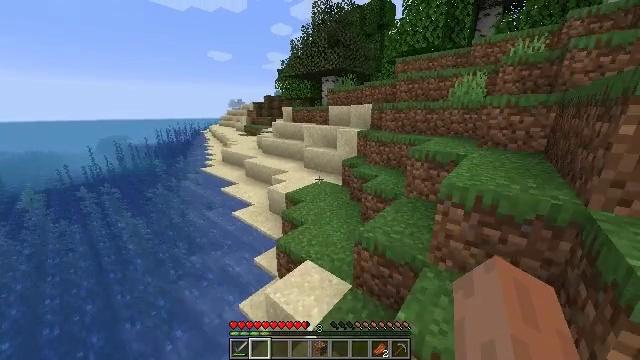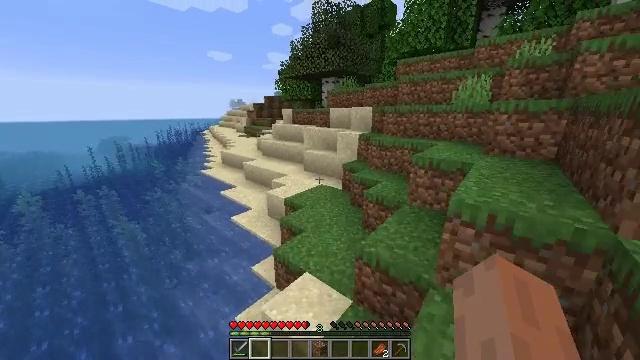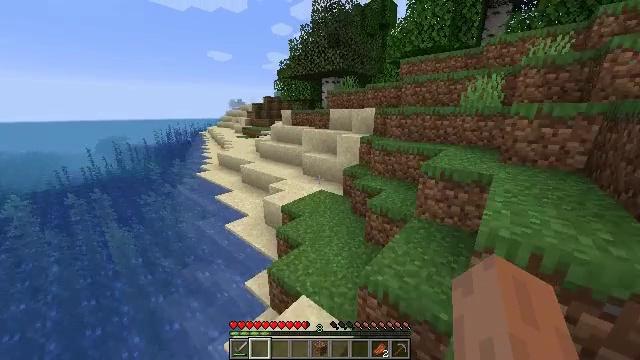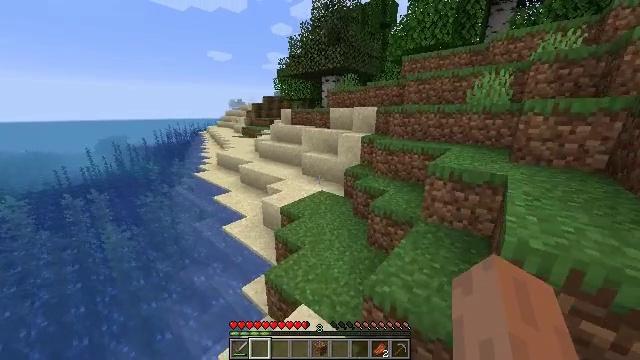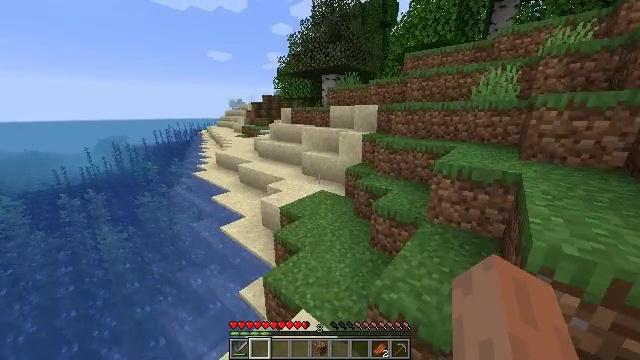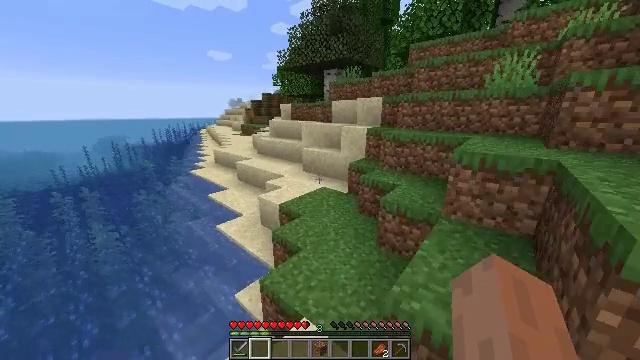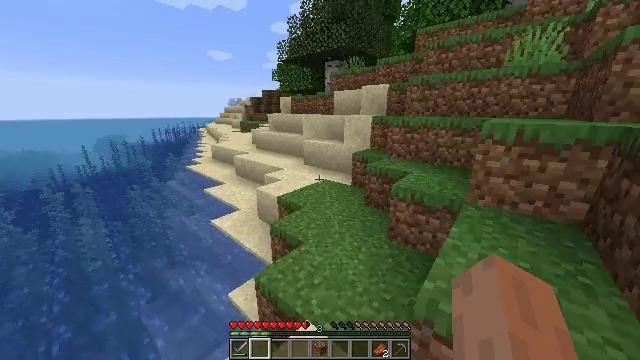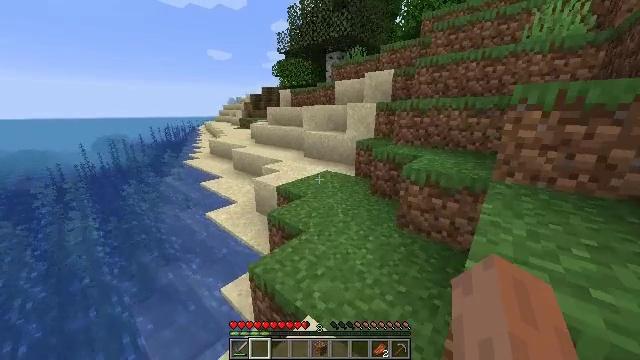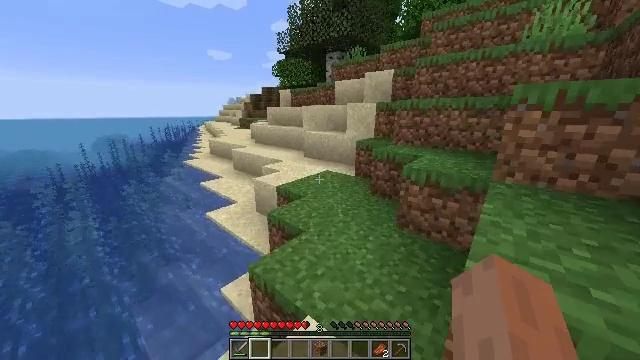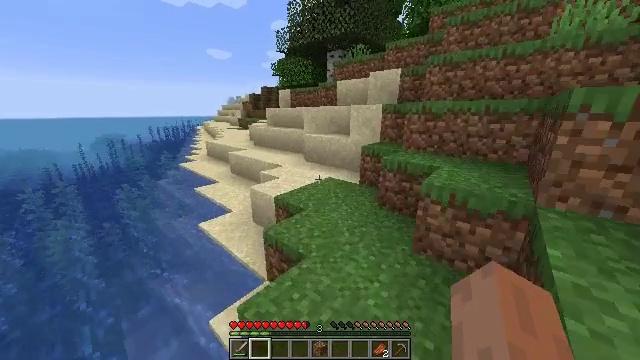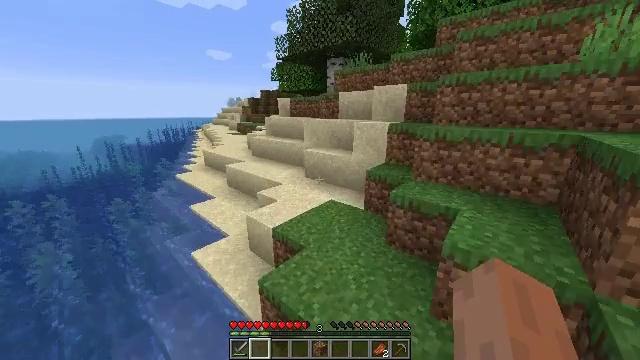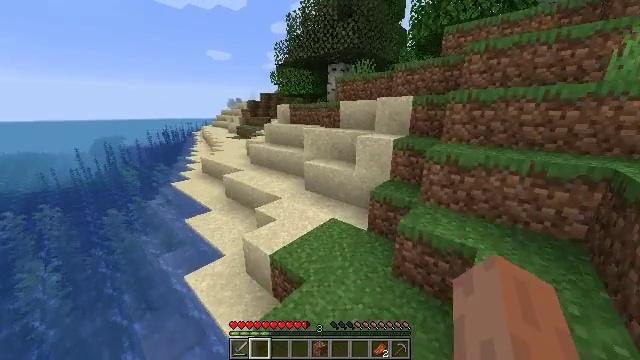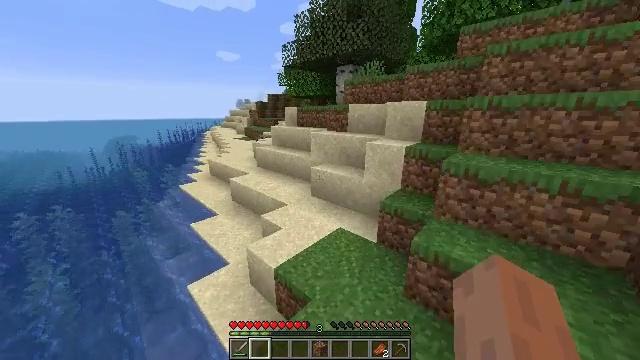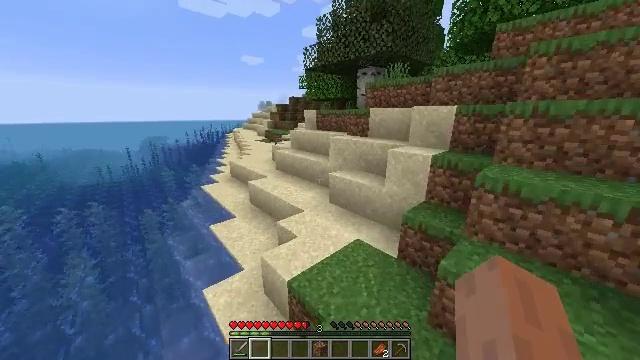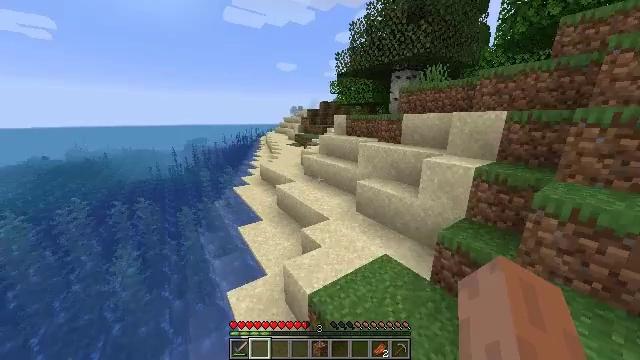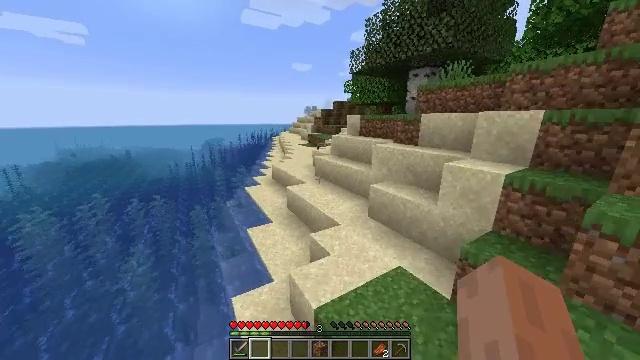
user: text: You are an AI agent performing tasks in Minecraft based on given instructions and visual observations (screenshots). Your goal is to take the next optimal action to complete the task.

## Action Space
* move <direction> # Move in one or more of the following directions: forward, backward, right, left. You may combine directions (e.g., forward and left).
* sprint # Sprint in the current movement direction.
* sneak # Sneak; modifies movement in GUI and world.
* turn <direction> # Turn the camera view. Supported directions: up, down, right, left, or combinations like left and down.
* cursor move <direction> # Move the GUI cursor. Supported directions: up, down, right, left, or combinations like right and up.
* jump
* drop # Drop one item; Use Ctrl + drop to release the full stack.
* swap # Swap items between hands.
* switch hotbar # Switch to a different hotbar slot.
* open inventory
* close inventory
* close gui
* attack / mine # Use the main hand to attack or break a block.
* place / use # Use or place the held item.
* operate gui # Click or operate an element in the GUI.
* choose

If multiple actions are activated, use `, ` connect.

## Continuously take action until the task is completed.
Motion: motion action
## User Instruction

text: Open the furnace and cook cod.
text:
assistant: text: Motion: move forward, jump
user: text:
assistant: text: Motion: move forward and move left, jump
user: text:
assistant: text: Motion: move forward and move left, jump
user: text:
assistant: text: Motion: move forward and move left, jump
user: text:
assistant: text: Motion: move forward and move left, jump
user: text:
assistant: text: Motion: move forward, jump
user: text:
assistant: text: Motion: move forward, jump
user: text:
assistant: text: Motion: move forward, jump
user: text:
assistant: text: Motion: move forward, jump
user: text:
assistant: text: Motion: move forward, jump
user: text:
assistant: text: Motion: move forward, jump
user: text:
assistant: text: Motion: move forward, turn left, jump
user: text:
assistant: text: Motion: move forward, turn left, jump
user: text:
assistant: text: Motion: move forward, turn left and up, jump
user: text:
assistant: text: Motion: move forward, turn left, jump
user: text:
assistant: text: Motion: move forward, turn left, jump
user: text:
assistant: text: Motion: move forward, jump
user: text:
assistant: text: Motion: move forward, jump
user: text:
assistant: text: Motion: move forward, jump
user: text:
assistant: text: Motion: move forward, jump
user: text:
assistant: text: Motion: move forward, jump
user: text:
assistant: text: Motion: move forward, jump
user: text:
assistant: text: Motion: move forward, jump
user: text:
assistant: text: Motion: move forward, jump
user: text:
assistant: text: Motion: move forward, turn left, jump
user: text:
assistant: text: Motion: move forward, turn left, jump
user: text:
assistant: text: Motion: move forward, turn left, jump
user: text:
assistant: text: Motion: move forward, jump
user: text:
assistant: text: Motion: move forward, jump
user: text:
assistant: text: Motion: move forward, turn left, jump